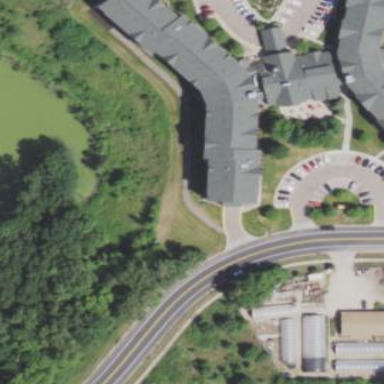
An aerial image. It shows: Nursing home located in apartment building.